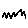
Label: zigzag